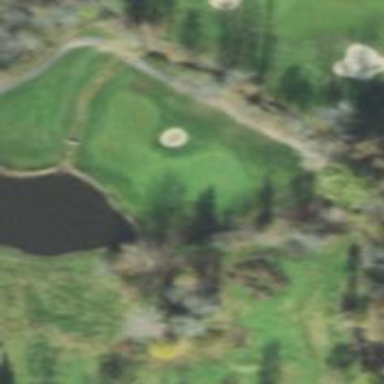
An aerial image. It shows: Golf fairway in the image.